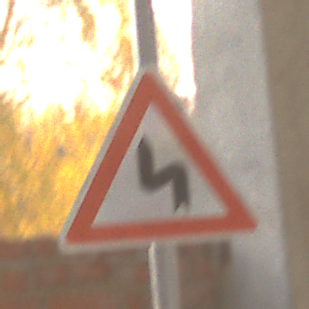
Verkehrszeichen: DoppelkurveZunaechstLinks
Umgebung: Roofed, Suburban
Tageszeit: SunriseSunset
Wetter: Clear
Licht: Natural
Jahreszeit: NotSpecified
Kontrast: MediumContrast